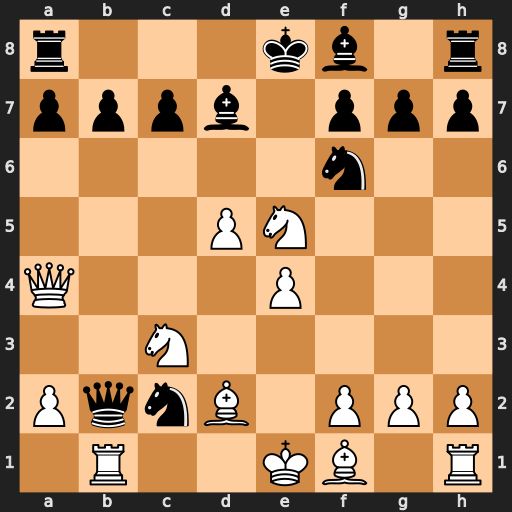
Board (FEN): r3kb1r/pppb1ppp/5n2/3PN3/Q3P3/2N5/PqnB1PPP/1R2KB1R
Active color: w
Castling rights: Kkq
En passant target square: -
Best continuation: Ke2 Qxb1 Nxd7